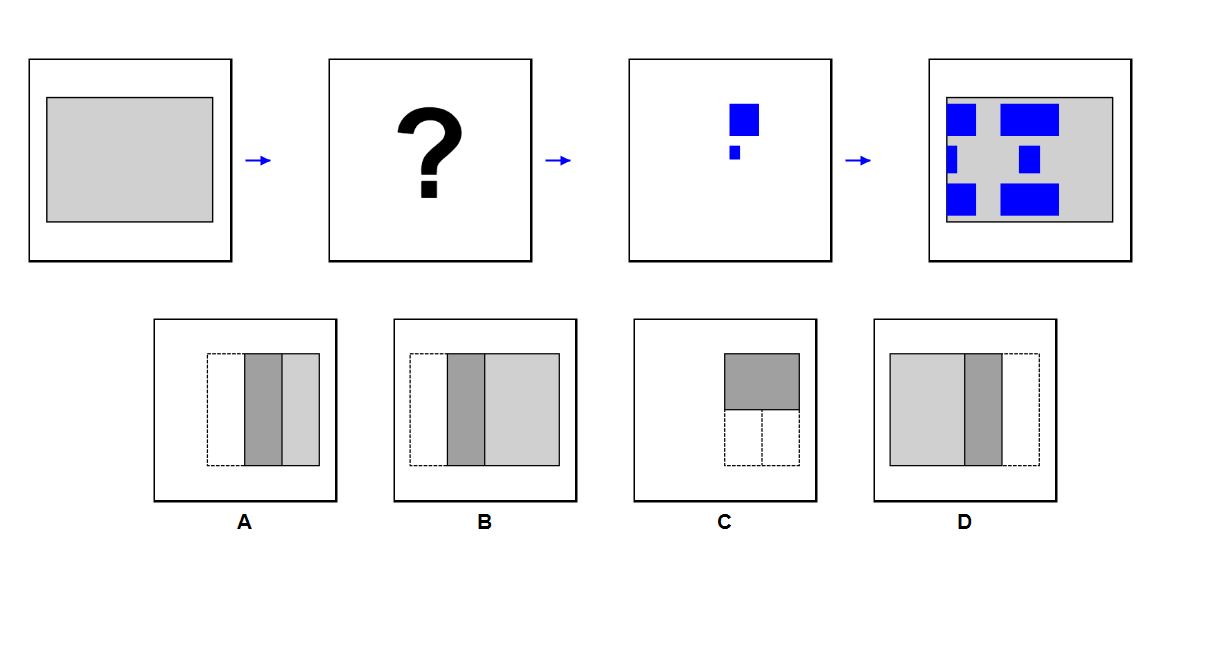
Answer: D